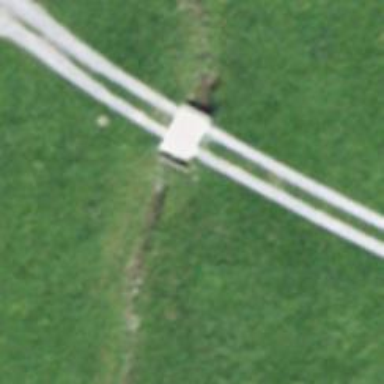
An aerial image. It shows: Track crossing bridge with grade 2 track type.